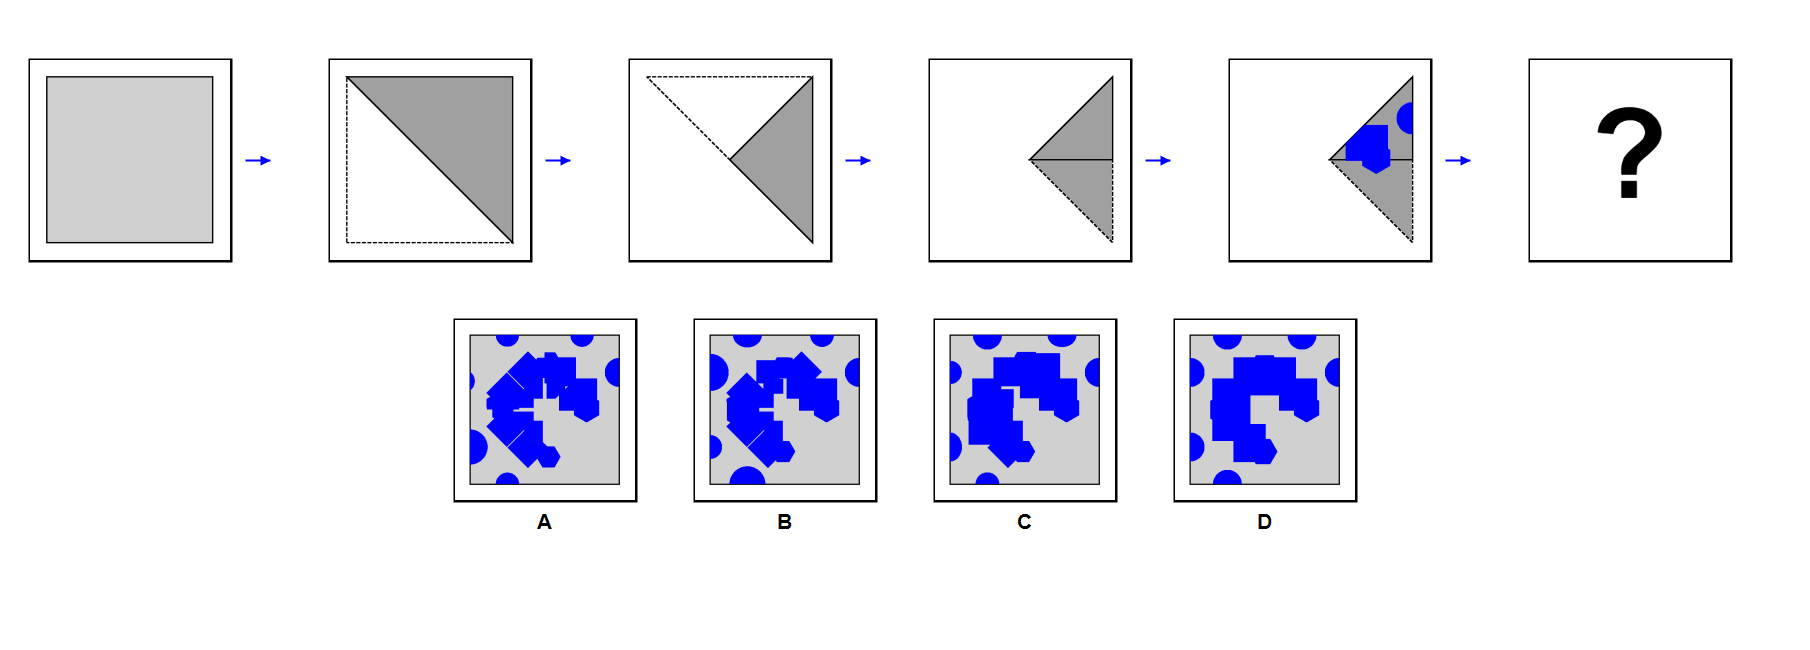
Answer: D